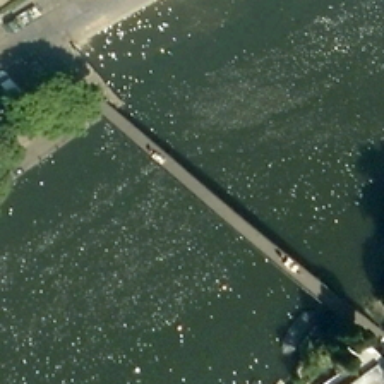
Several green trees and buildings are in two sides of a river with a bridge over it .